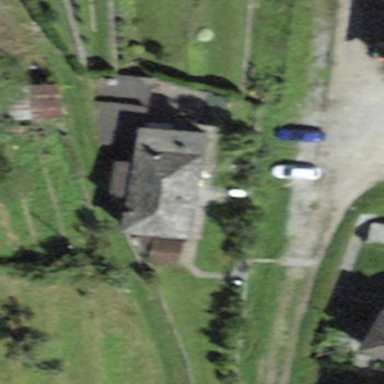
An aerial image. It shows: Detached building.